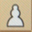
Piece: wP